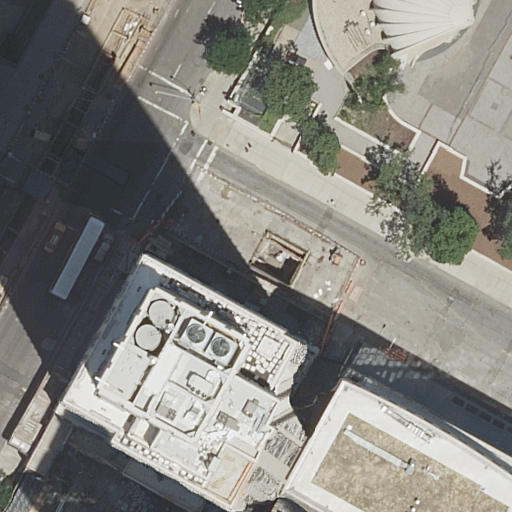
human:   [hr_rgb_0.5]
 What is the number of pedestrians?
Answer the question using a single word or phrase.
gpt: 1

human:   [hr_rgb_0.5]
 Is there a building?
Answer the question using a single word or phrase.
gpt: yes

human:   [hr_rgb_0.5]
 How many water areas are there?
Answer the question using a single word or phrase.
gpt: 0

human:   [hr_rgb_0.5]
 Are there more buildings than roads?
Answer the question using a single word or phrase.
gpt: yes

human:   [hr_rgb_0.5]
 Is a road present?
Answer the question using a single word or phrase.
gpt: yes

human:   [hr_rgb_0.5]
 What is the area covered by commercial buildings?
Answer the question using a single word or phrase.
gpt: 0m2

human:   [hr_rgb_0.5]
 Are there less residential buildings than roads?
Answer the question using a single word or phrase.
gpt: no

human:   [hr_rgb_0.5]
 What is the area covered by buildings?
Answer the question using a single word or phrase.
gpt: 2629m2

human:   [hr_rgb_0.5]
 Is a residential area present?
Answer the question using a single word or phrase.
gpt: yes

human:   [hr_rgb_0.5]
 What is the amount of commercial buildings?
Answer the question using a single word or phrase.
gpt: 0

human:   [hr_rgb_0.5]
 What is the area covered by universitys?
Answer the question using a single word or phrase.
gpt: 4654m2

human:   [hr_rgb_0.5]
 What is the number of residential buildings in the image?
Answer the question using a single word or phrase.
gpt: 2

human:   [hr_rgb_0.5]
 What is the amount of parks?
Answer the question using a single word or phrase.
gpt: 1

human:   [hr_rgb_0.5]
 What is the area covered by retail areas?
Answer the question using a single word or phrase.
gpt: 8157m2

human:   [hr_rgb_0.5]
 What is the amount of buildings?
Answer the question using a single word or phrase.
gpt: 3

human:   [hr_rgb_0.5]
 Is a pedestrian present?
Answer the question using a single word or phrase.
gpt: yes

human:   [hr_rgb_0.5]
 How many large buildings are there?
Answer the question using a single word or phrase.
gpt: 2

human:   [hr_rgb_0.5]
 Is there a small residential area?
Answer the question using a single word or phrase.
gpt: yes

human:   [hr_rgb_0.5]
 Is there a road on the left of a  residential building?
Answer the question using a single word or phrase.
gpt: yes

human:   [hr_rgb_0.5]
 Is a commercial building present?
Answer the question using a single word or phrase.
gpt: no

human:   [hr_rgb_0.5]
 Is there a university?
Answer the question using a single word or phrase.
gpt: yes

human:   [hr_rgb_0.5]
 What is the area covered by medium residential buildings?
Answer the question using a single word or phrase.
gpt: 323m2

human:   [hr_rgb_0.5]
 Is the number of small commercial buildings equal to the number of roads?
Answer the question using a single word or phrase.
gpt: no

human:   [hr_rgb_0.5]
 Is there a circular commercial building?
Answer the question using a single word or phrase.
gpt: no

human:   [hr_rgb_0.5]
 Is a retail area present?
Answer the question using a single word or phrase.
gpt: yes

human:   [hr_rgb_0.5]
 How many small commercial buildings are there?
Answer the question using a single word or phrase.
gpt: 0

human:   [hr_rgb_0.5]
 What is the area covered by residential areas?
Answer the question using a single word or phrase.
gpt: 0m2

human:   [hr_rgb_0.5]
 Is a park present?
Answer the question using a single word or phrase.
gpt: yes

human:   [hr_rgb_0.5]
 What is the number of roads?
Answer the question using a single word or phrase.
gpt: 2

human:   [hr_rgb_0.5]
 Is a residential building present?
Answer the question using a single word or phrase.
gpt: yes

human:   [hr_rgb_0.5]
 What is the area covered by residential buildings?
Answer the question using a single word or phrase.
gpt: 1706m2

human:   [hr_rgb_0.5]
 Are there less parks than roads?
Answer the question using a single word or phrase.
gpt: yes

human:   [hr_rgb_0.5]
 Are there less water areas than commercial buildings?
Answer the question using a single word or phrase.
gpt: no

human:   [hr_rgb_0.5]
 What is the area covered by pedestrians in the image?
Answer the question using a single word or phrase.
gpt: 710m2

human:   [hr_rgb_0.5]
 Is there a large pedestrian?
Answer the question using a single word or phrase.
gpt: yes

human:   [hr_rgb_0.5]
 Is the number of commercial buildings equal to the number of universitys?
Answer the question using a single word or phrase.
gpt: no

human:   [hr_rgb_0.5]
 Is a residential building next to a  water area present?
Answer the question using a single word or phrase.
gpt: no

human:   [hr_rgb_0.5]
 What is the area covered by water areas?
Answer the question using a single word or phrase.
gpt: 0m2

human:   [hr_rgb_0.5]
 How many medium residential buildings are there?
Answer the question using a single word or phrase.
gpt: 1

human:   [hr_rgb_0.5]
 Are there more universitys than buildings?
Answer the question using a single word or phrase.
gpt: no

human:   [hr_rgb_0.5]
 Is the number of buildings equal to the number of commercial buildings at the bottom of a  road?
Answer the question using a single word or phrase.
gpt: no

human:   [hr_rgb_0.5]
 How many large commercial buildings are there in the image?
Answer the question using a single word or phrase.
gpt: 0

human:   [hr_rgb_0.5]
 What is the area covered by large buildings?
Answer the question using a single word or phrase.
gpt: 2306m2

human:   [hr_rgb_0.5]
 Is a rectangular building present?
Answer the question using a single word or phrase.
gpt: yes

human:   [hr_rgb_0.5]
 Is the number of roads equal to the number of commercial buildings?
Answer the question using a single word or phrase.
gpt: no

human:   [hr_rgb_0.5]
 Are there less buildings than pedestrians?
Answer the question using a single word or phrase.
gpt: no

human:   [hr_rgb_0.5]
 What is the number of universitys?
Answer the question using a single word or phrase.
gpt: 1

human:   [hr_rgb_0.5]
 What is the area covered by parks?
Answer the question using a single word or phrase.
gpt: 2311m2

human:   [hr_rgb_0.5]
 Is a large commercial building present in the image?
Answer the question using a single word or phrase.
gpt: no

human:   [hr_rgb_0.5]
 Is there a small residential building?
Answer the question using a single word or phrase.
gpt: no

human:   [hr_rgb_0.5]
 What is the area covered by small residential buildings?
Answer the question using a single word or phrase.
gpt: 0m2

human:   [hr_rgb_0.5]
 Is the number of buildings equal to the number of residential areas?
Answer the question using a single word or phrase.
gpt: no

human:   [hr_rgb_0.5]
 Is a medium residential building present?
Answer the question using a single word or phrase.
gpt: yes

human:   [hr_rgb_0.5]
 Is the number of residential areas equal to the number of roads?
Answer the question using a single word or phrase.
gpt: no

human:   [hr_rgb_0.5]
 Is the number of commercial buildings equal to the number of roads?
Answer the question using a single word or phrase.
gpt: no

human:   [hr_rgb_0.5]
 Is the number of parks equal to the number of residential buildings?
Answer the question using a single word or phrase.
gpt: no

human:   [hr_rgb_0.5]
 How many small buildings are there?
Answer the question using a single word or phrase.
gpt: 0

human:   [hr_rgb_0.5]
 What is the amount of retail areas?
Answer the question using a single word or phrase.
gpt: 1

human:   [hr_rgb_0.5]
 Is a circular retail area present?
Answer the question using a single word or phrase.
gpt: no

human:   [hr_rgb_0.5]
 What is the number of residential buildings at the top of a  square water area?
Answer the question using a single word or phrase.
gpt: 0

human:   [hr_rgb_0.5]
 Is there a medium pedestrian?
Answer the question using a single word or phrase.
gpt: no

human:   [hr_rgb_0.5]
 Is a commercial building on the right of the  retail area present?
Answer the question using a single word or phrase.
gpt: no

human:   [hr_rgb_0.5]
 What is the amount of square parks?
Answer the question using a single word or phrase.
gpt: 0

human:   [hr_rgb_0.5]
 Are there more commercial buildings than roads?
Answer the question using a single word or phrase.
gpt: no